Question: I started studying flutter and I'm having a doubt about LsitViewBuilder.
I have this ListView that accesses the JSON data locally by rootBundle, but I would like that when I click on some item it would only open it on the second page.

I wanted so much to know how you can select.
My ListView
'''
List<dynamic> buy;
@override
void initState() {
super.initState();
rootBundle.loadString('assets/dados.json').then((jsonData) {
this.setState(() {
buy = jsonDecode(jsonData);
});
});
}
........
ListView.builder(
itemCount: buy?.length ?? 0,
itemBuilder: (_, index) {
return buildCardBuy(context, index, buy);
}
),
'''
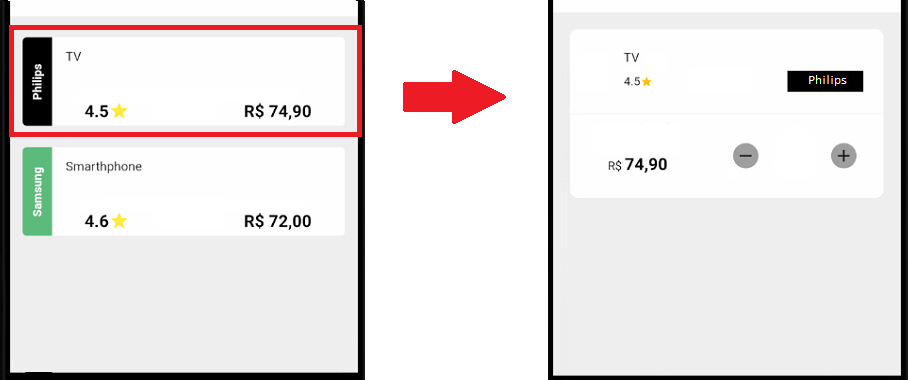
Answer: You can wrap your list view item with the GestureDetector widget, making the Tap event to navigate to another page with the item tapped.
'''
ListView.builder(
itemCount: buy?.length ?? 0,
itemBuilder: (_, index) {
return GestureDetector(
child: buildCardBuy(context, index, buy),
onTap: () => Navigator.push(
context,
MaterialPageRoute(
// the first refeers to the property on your detail DetailScreen
// and the second refers to the current buy being render on
// this list view builder
builder: (context) => DetailScreen(buy: buy),
),
);
);
}
),
'''
And in your DetailScreen something like
'''
class DetailScreen extends StatelessWidget {
final dynamic buy;
DetailScreen({Key key, @required this.buy}) : super(key: key);
@override
Widget build(BuildContext context) {
return Scaffold(
appBar: AppBar(
),
body: Container()
);
}
}
'''